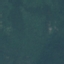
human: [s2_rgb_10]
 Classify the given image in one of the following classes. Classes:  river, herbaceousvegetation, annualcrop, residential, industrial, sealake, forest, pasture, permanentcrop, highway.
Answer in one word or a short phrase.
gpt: Forest